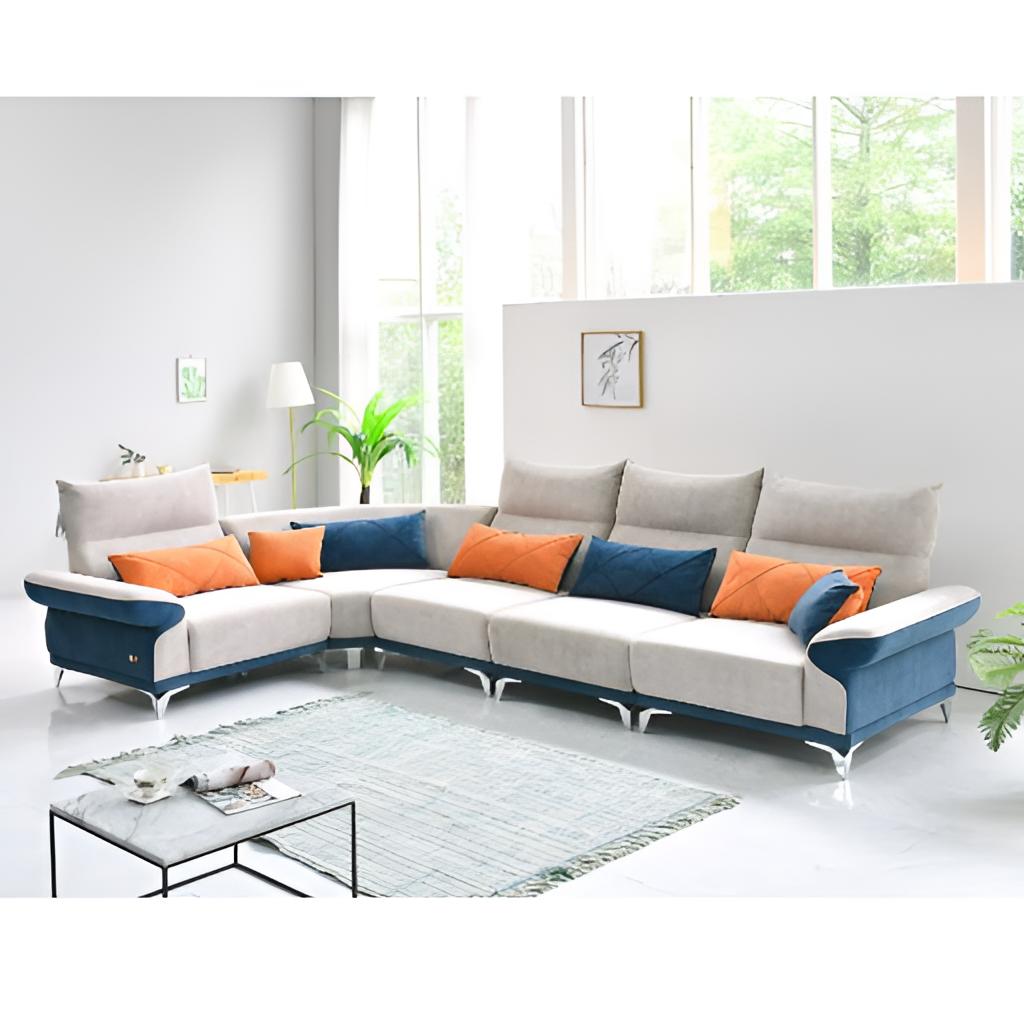
beige and navy fabric sectional sofa, living room, tile flooring, with large square pattern, paint wallpaper, with solid pattern, modern